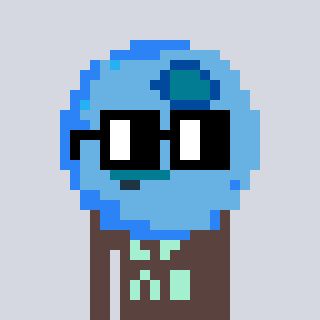
a pixel art character with square black glasses, a blueberry-shaped head and a darkbrown-colored body on a cool background